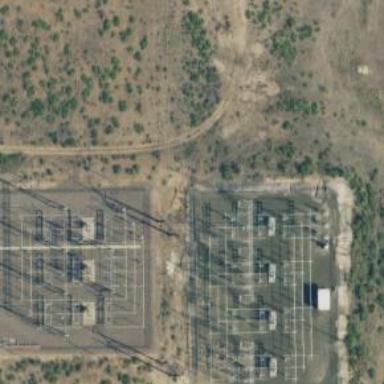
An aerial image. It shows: Power substation surrounded by fence.